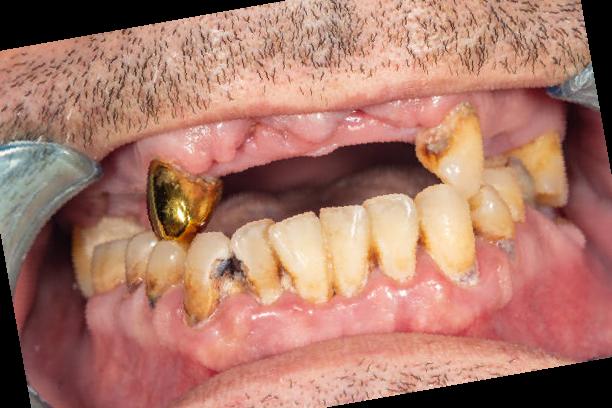
Condition: Calculus